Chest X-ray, PA view. Patient: 70 years old, sex M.
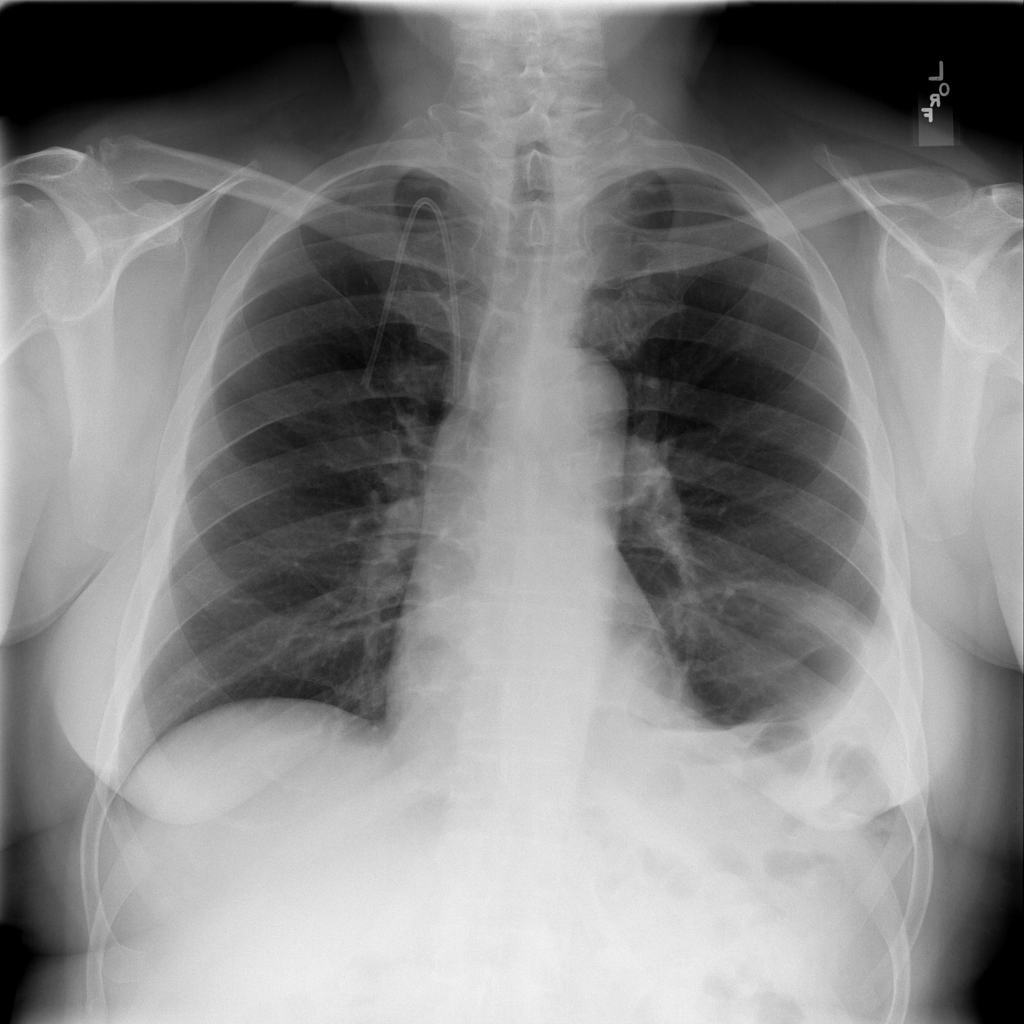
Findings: Pleural_Thickening